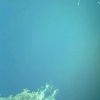
Label: water